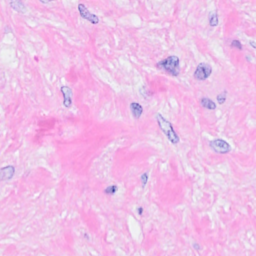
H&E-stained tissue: Breast